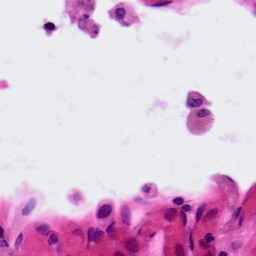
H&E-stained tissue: Lung